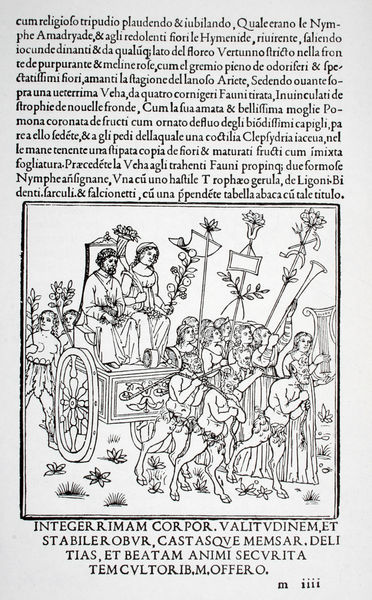
Titel: Hypnerotomachia Poliphili, Integer Rimam Corpor. Valitudinem
Institution: (Seriendruck)
Schlagwörter: mann, weiß, frauen, menschen, sitzen, äste, blume, blumen, frau, männer, schwarz, szene, zeichen, zeichnung, gras, tiere, fest, feier, bibel, rahmen, bild, füllhorn, horn, instrument, feld, gräser, zweige, sitzend, adel, paar, instrumente, musik, pflanze, pflanzen, gotik, renaissance, karren, hufe, reiten, apfel, orangen, füße, holzschnitt, schrift, liebe, papier, fahnen, italien, fahne, zug, grafik, graphik, linien, kutsche, speichen, ziehen, rand, rad, wagen, wagenrad, banner, krieg, kaiser, könig, palmwedel, wedel, schriftzeichen, freude, frühling, buch, druck, schnitt, druckgrafik, seite, illustration, schilder, schwarzweiß, text, buchstaben, schriften, beschriftung, literatur, abzeichen, grasbüschel, lorbeer, mythologie, rom, schriftbild, buchdruck, buchseite, brautpaar, ehepaar, teufel, kentauren, satyr, centauren, faun, griechisch, mythologisch, pan, wesen, zentauren, mittelalter, satyre, posaunen, prozession, umzug, hochzeit, königin, trompeten, flaggen, zeilen, fanfare, kreig, harfe, lyra, emblem, posaune, maria, kupferstich, gespann, leier, quadrat, triumphzug, sklaven, letter, festzug, handschrift, abbildung, insignien, römisch, standarte, quadratisch, illsutration, ausfahrt, palm, latein, lateinisch, cäsar, trompete, stehlen, standarten, spätgotik, wörter, italienisch, tafeln, faune, tuba, druckschrift, einzug, siegeszug, frührenaissance, blocksatz, großbuchstaben, sartyr, fähne, antiqua, palwedel, altitalienisch, blattzählung, deli, foliozählung, fänen, halb mensch, hochzeitszug, hypneroto machia polophili, majuskelschrift, minuskelschrift, musig, seitenzählung, siegeszeichen, thronwagen, tzaun, zenteuren, pferdefuß, iegen, rämisch, wagen umzug, zeihen, ltalien, ionlatein, frau wagen, feier frühling tod, königkiches paar